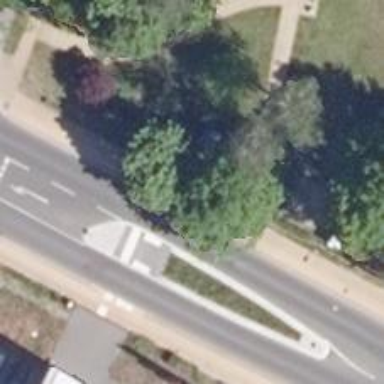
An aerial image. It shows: Uncontrolled footway crossing with median island.